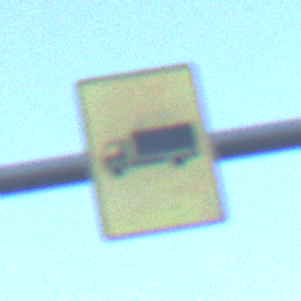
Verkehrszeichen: KFZZulaessigeGesamtmasse3Komma5TOhnePfeilsymbol
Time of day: SunriseSunset
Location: Outdoor (RoadRail)
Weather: Clear
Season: NotSpecified
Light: Natural